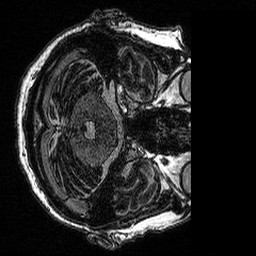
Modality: MP2RAGE
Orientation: axial
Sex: male
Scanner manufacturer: siemens
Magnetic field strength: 3 T
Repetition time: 5 s
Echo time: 0.00292 s